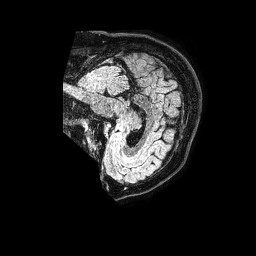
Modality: FLAIR
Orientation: sagittal
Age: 42
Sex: male
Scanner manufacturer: philips
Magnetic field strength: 1.5 T
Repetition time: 4.8 s
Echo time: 0.3 s